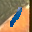
Label: 1